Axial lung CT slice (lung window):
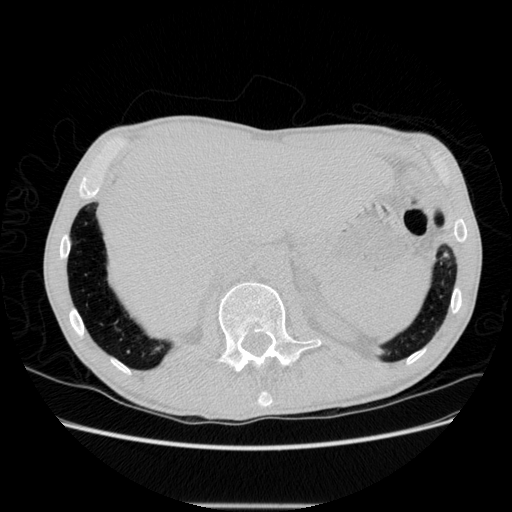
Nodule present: no